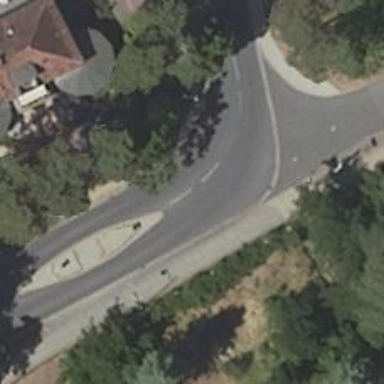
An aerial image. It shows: Secondary road with asphalt surface and separate sidewalks. The road is lined with residential properties.